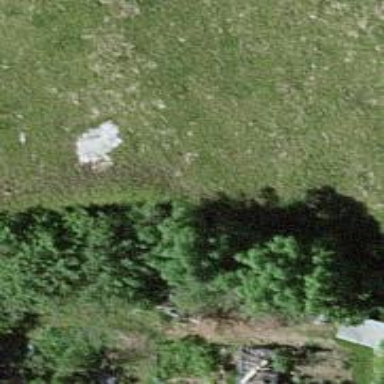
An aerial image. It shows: Wall made of dry stone.